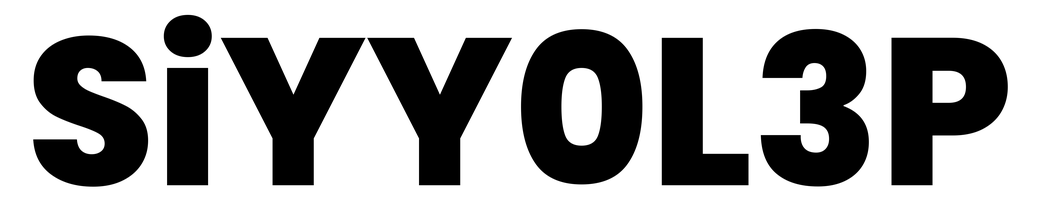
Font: Poppins-ExtraBold